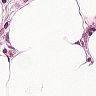
Metastatic tissue present: no